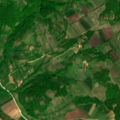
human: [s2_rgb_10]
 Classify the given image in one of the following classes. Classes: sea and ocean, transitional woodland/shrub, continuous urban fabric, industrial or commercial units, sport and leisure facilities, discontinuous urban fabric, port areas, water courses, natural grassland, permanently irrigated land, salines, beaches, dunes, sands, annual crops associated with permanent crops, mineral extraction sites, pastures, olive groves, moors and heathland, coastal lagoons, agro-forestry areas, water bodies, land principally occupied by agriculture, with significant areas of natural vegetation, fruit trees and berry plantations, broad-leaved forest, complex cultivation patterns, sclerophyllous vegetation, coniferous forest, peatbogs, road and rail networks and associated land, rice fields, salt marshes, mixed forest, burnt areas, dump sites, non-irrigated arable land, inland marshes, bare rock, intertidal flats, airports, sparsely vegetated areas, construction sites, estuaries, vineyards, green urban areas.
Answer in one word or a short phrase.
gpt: complex cultivation patterns, land principally occupied by agriculture, with significant areas of natural vegetation, broad-leaved forest